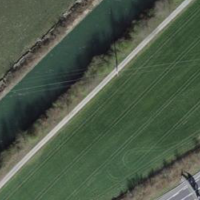
EUNIS habitat code: 57
Species observed at this site:
Prunus padus